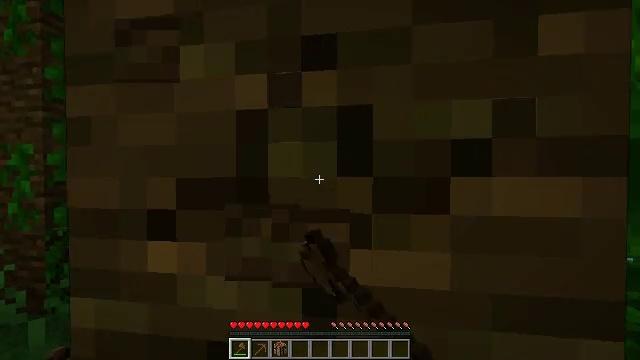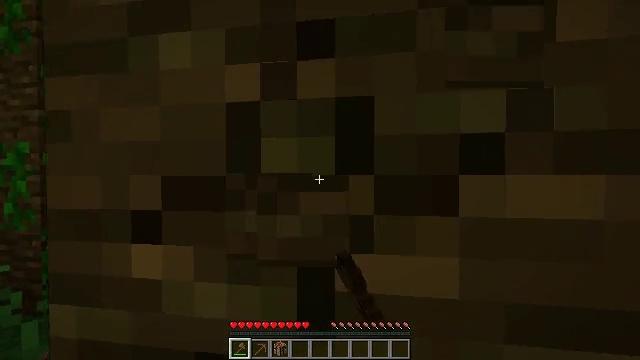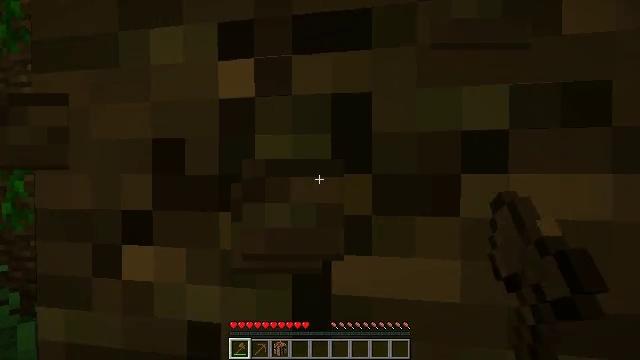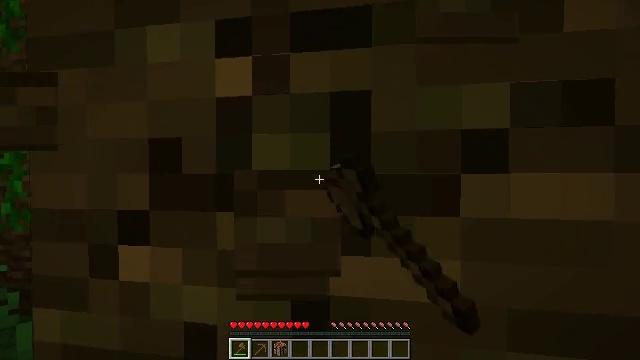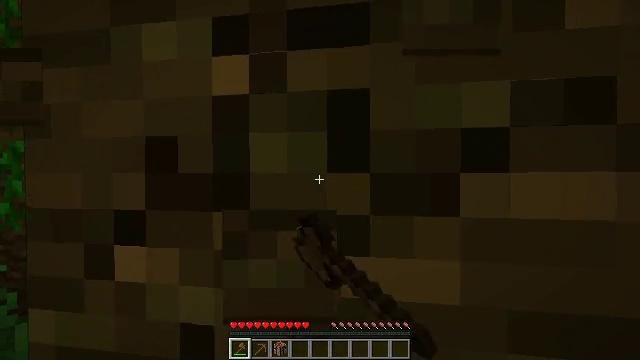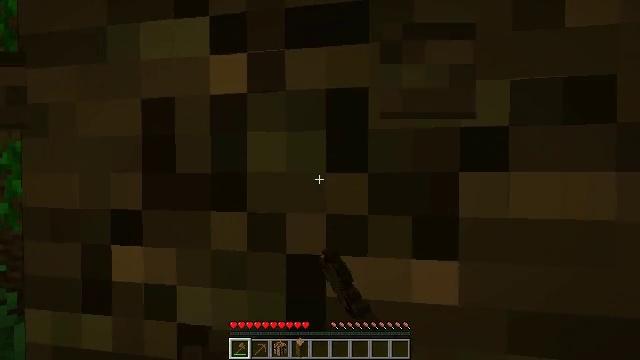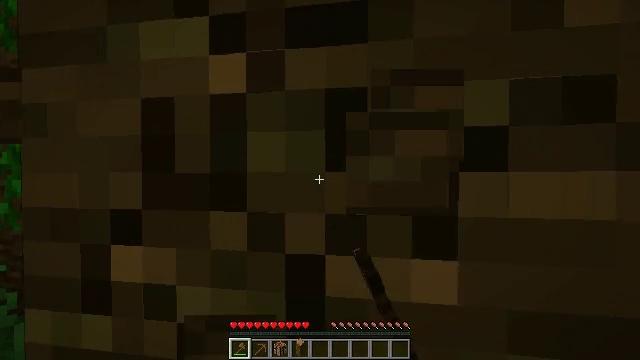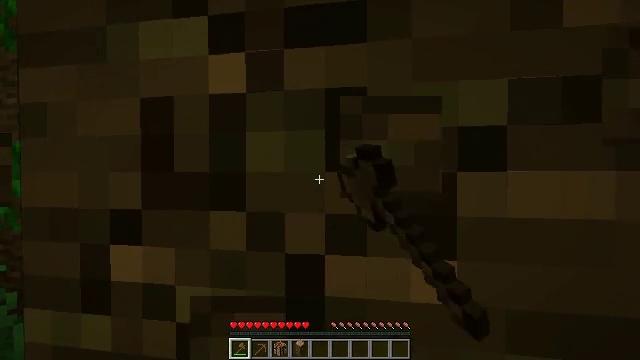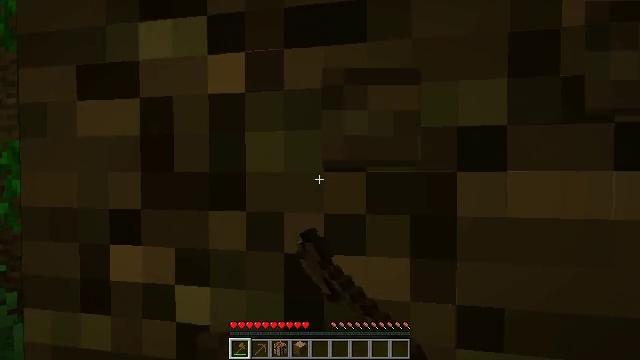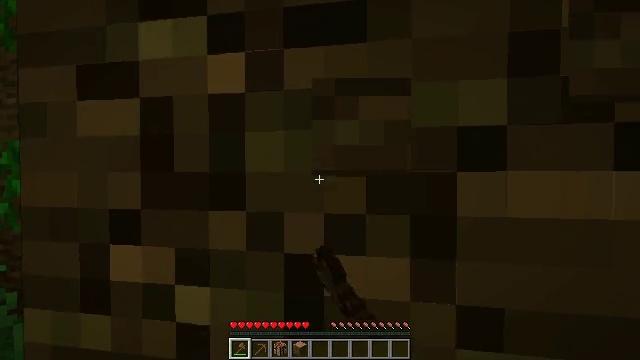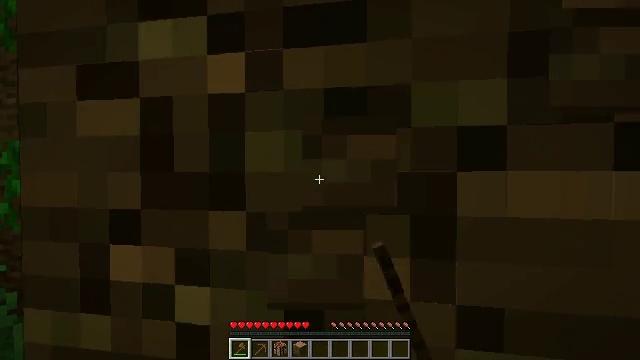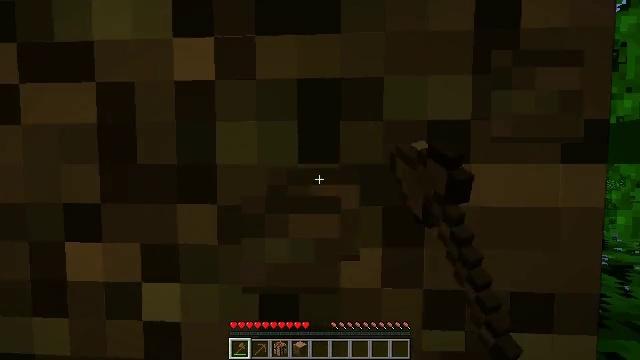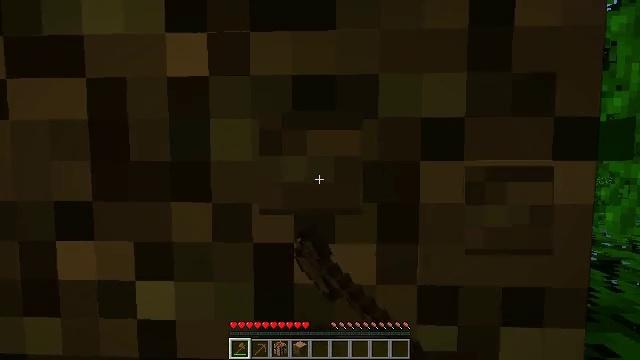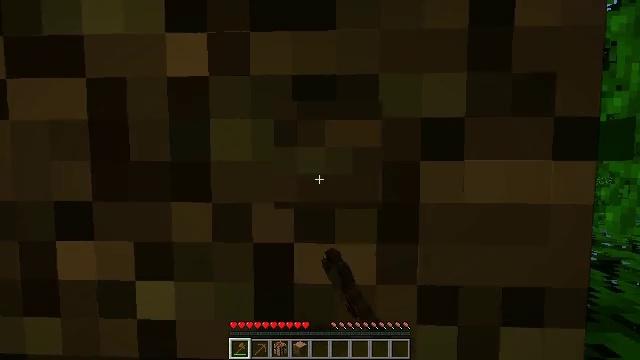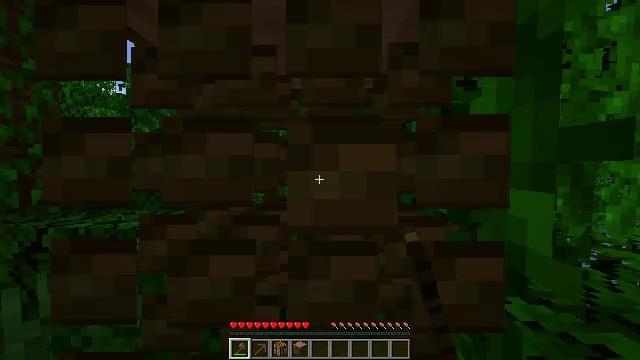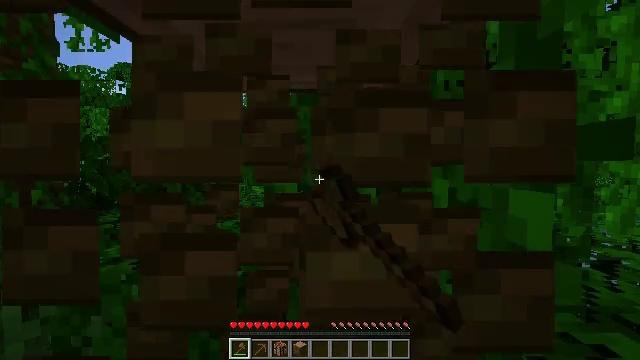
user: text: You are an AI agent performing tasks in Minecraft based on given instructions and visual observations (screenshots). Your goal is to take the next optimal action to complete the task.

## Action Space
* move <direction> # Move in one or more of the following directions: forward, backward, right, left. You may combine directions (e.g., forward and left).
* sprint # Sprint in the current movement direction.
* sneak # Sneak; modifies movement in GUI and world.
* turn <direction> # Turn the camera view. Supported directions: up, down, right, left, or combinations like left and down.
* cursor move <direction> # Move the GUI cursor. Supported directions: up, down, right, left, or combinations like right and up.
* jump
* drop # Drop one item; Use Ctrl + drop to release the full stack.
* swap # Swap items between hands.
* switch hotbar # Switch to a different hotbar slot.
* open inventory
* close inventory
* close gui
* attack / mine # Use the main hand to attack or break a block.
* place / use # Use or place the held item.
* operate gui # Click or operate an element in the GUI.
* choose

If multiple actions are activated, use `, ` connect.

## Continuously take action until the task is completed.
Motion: motion action
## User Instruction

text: Harvest the jungle log from the tree trunk.
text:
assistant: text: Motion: attack / mine
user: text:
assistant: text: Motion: attack / mine
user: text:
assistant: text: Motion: attack / mine
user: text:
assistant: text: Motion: attack / mine
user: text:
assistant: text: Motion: attack / mine
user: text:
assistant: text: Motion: attack / mine
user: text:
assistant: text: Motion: attack / mine
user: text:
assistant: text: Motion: attack / mine
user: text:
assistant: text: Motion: attack / mine
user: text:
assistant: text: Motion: attack / mine
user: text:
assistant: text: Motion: turn right and down, attack / mine
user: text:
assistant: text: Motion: turn right, attack / mine
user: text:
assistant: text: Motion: attack / mine
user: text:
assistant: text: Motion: attack / mine
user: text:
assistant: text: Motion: attack / mine
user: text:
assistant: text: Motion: attack / mine
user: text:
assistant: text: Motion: turn left and up, attack / mine
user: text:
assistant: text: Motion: turn left and up, attack / mine
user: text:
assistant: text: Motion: attack / mine
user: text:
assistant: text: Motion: attack / mine
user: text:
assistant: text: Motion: turn right and up, attack / mine
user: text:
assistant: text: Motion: turn right and up, attack / mine
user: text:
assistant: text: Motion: move forward, turn up, attack / mine
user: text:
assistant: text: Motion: move forward, turn up, attack / mine
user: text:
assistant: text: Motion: attack / mine
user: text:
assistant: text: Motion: turn up, attack / mine
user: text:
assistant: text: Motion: turn up, attack / mine
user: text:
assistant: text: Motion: turn up, attack / mine
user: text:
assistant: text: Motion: turn left and up, attack / mine
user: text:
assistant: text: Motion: turn left and up, attack / mine